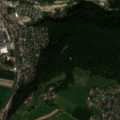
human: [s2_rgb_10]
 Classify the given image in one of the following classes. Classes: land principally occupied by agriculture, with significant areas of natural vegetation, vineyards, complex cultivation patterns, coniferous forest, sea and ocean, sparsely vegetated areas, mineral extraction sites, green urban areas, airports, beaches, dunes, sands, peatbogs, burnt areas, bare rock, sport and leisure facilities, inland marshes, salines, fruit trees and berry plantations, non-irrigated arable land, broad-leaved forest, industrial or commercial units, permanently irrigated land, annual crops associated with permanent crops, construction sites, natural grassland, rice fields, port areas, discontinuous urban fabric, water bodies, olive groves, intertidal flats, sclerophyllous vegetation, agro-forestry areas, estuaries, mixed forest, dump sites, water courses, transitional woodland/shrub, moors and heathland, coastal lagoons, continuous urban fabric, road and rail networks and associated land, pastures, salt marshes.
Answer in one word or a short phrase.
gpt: discontinuous urban fabric, industrial or commercial units, non-irrigated arable land, land principally occupied by agriculture, with significant areas of natural vegetation, broad-leaved forest, mixed forest